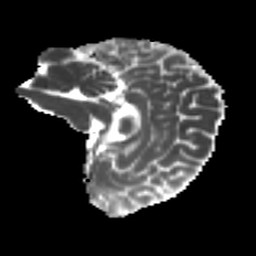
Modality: MD
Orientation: sagittal
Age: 30
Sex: female
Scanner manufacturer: ge
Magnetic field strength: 3 T
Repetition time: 7.8 s
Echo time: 0.0606 s